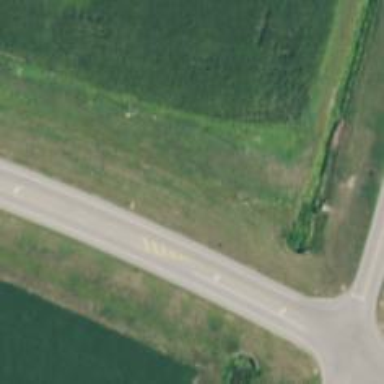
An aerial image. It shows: Secondary road with asphalt surface.